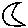
Label: moon